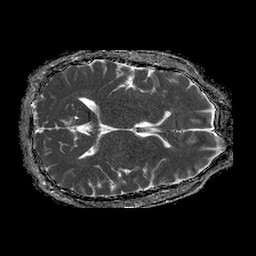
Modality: ADC
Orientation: axial
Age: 47
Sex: male
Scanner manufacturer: philips
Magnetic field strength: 1.5 T
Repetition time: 4.6 s
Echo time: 0.08631 s